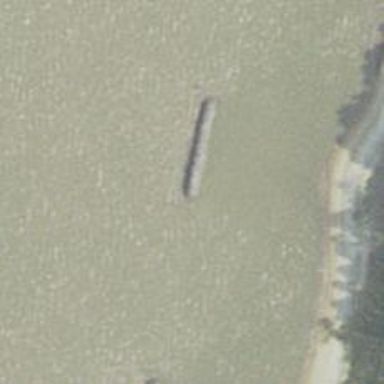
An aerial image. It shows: Breakwater structure.